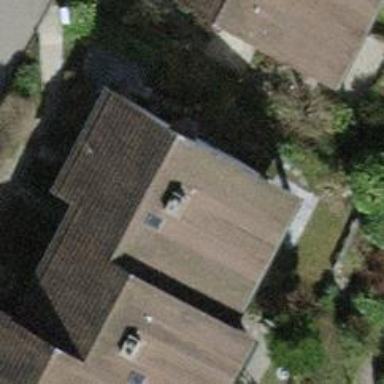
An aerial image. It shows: Building with tiled roof.